Question: So I have a struct, and within that struct I have a array of chars that is meant to store a phone number. Format being xxxxxxxxxx (with x being a digit from 0-9). Then, I'm running a for loop to format the display of those ten digits while printing.
'''
#include <stdio.h>
void clear(void);
struct Student {
int idNumber;
char firstName[25];
char lastName[25];
char cellNumber[15];
char grade, grade2;
char semester[11], semester2[11];
char course[10], course2[10];
};
int main() {
struct Student studentArr[2];
for (int x = 0; x < 2; x++){
printf("For student %d...
", x+1);
printf("Enter student number:
");
scanf("%d", &studentArr[x].idNumber);
printf("%d", studentArr[x].idNumber);
printf("Enter student's first name:
");
scanf("%s", studentArr[x].firstName);
printf("%s", studentArr[x].firstName);
printf("Enter student's last name:
");
scanf("%s", studentArr[x].lastName);
printf("%s", studentArr[x].lastName);
printf("Enter student's cell number:
");
scanf("%s", studentArr[x].cellNumber);
printf("%c", &studentArr[x].cellNumber[1]);
printf("(");
//print("%s", studentArr[x].cellNumber);
for(int i = 0; i < 3; i++) {
printf("%s", &studentArr[x].cellNumber[i]);}
printf(")");
for(int i = 3; i < 6; i++){
printf("%s", &studentArr[x].cellNumber[i]);}
printf("-");
for(int i = 6; i < 10; i++){
printf("%s", &studentArr[x].cellNumber[i]);}
printf("Enter course %d:
", x+1);
scanf("%s", studentArr[x].course);
printf("%s", studentArr[x].course);
printf("Enter semster for course %d:
", x+1);
scanf("%s", studentArr[x].semester);
printf("%s", studentArr[x].semester);
printf("Enter letter grade for course %d:
", x+1);
scanf("%s", studentArr[x].grade);
printf("%s", studentArr[x].grade);
clear();
}
}
void clear(void) {
while(getchar() != '
');
}
'''
Here is the output:

As you can see, the output for the phone number is completely messed up, also I'm ending up with a segmentation fault. Any help or advice is completely appreciated.
FWIW, I'm a novice so don't be too harsh :)
EDIT: Switched the %s to %c and now am getting this output and not prompt for user entry:
<URL>
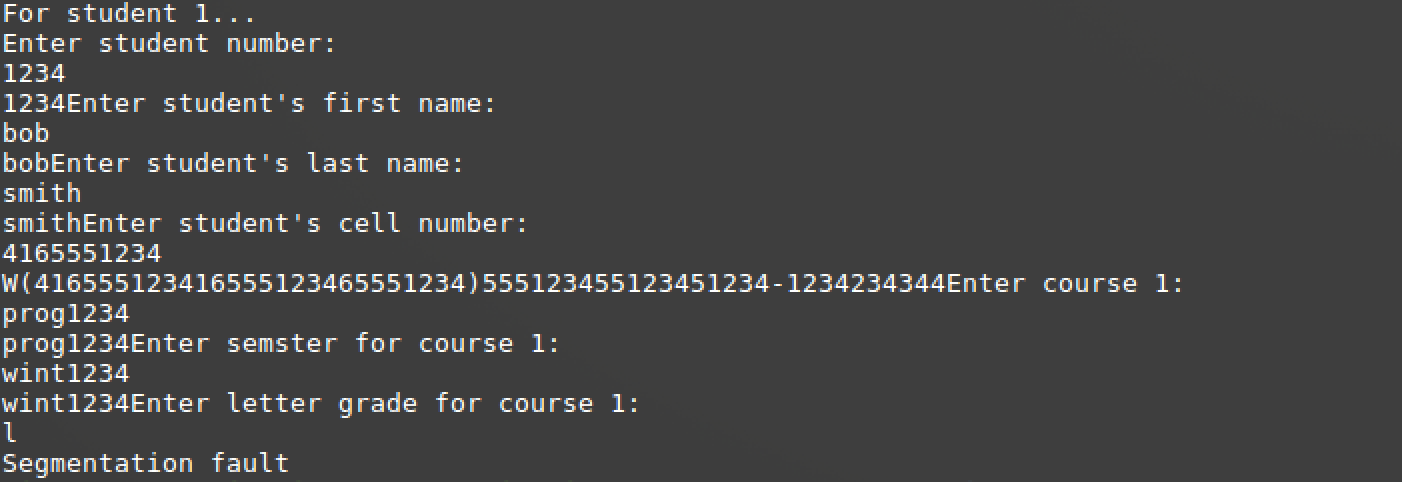
Answer: I understand being a new user. You should, however, review StackOverflow's <URL> guidelines to understand what you should do to posting a question on StackOverflow. However, in the interest of helping out a new user of SO:
You should ensure your compiler warnings are on. If you didn't get warnings, then you should ensure you're using a good compiler like Clang.
When I compiled your code, I got these errors:
'''
$cc phone.c -o phone
phone.c:34:22: warning: format specifies type 'int' but the argument has type 'char *' [-Wformat]
printf("%c", &studentArr[x].cellNumber[1]);
~~ ^~~~~~~~~~~~~~~~~~~~~~~~~~~~
%s
phone.c:52:21: warning: format specifies type 'char *' but the argument has type 'int' [-Wformat]
scanf("%s", studentArr[x].grade);
~~ ^~~~~~~~~~~~~~~~~~~
phone.c:53:22: warning: format specifies type 'char *' but the argument has type 'char' [-Wformat]
printf("%s", studentArr[x].grade);
~~ ^~~~~~~~~~~~~~~~~~~
%c
3 warnings generated.
'''
These clue you in to what mistakes you have made.
In this case, you got a little confused between characters and strings, along with some other issues.
1. Fixing your character/string issues: You made the error of passing a pointer to a character where you should've just passed the char itself. To fix this, you should delete the ampersand, changing this: printf("%c", &studentArr[x].cellNumber[i]);
to this: printf("%c", studentArr[x].cellNumber[i]);
for each of your three lines.
2. You also probably want to print a '1' first, not the index 1 of the phone string (otherwise input <PHONE> outputs 5(<PHONE>). So, change this: printf("%c", &studentArr[x].cellNumber[1]);
to this: printf("%c", '1'); // or printf("1");
After you do #1 and #2, you will get output like this: gregEnter student's last name:
schmit
schmitEnter student's cell number:
<PHONE>
1(630)608-9561Enter course 1:
3. There are still errors in your code. From here, you should compile and inspect warnings, and then search for the errors you get, as they are well documented.